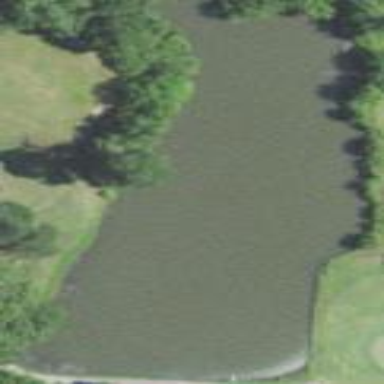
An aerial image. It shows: Water hazard in golf course. The hazard is natural water feature.